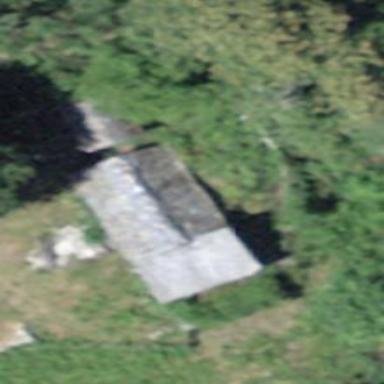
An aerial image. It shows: Cabin is depicted in the image.